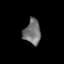
Tissue: skin
Cell type: Epithelial cells
Senescence score: 0.8093
Nuclear area (px): 408
Mean DAPI intensity: 114.824